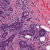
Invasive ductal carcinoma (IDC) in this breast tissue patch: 1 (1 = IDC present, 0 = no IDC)